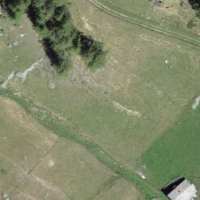
EUNIS habitat code: 26
Species observed at this site:
Plantago media